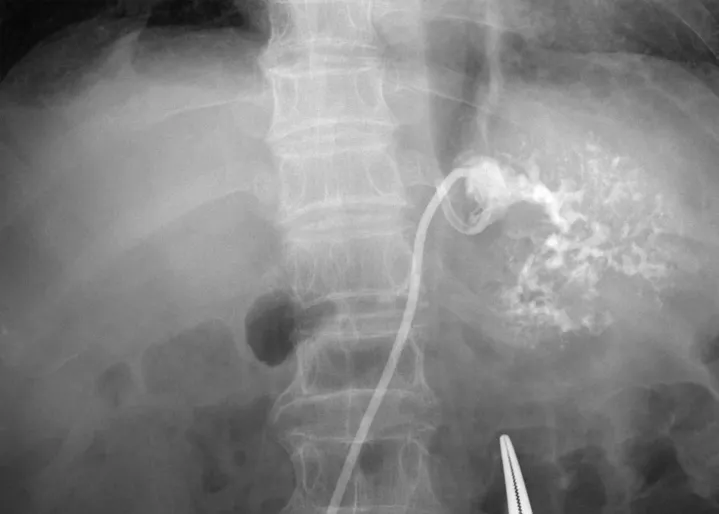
Percutaneous transhepatic drainage of the liver abscess (7 French pigtail catheter) was performed 2 weeks after the start of treatment.
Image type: radiology (x_ray)